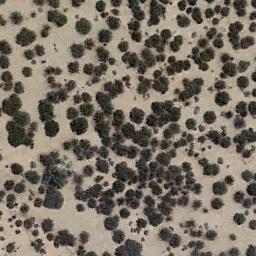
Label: chaparral